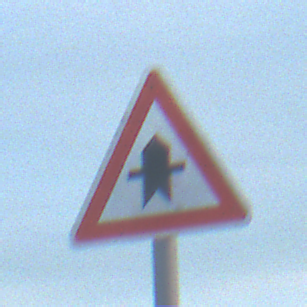
Verkehrszeichen: Vorfahrt
Umgebung: Outdoor, Beach
Tageszeit: SunriseSunset
Wetter: PartlyCloudy
Licht: Natural
Jahreszeit: NotSpecified
Kontrast: LowContrast